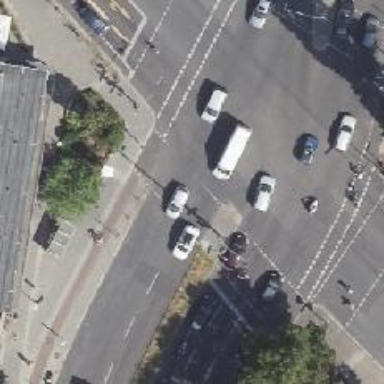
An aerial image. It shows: Road crossing with traffic signals.